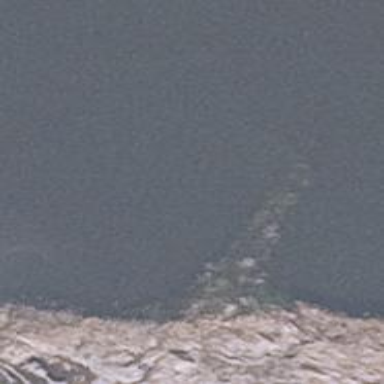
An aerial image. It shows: Breakwater structure.